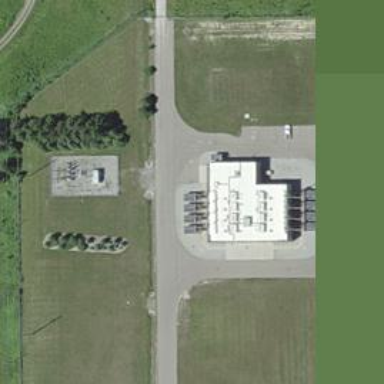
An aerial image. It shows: Generator for power supply.